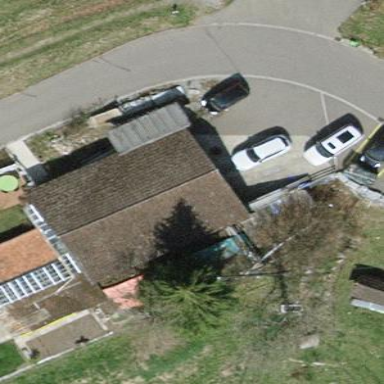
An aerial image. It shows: Garage.